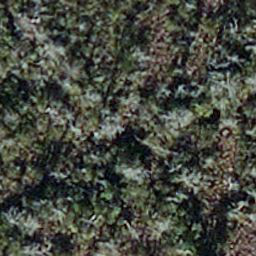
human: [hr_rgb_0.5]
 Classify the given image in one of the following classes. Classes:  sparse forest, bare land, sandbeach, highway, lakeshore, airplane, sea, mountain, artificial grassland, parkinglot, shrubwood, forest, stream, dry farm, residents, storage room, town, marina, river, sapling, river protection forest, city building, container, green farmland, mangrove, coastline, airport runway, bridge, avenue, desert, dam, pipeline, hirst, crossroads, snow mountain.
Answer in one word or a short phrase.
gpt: sapling